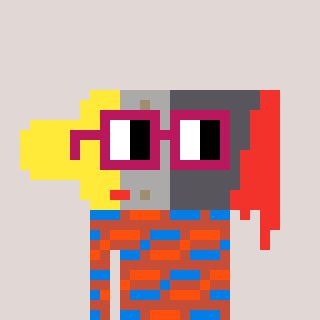
a pixel art character with square dark red glasses, a paintbrush-shaped head and a rust-colored body on a warm background